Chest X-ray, PA view. Patient: 52 years old, sex F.
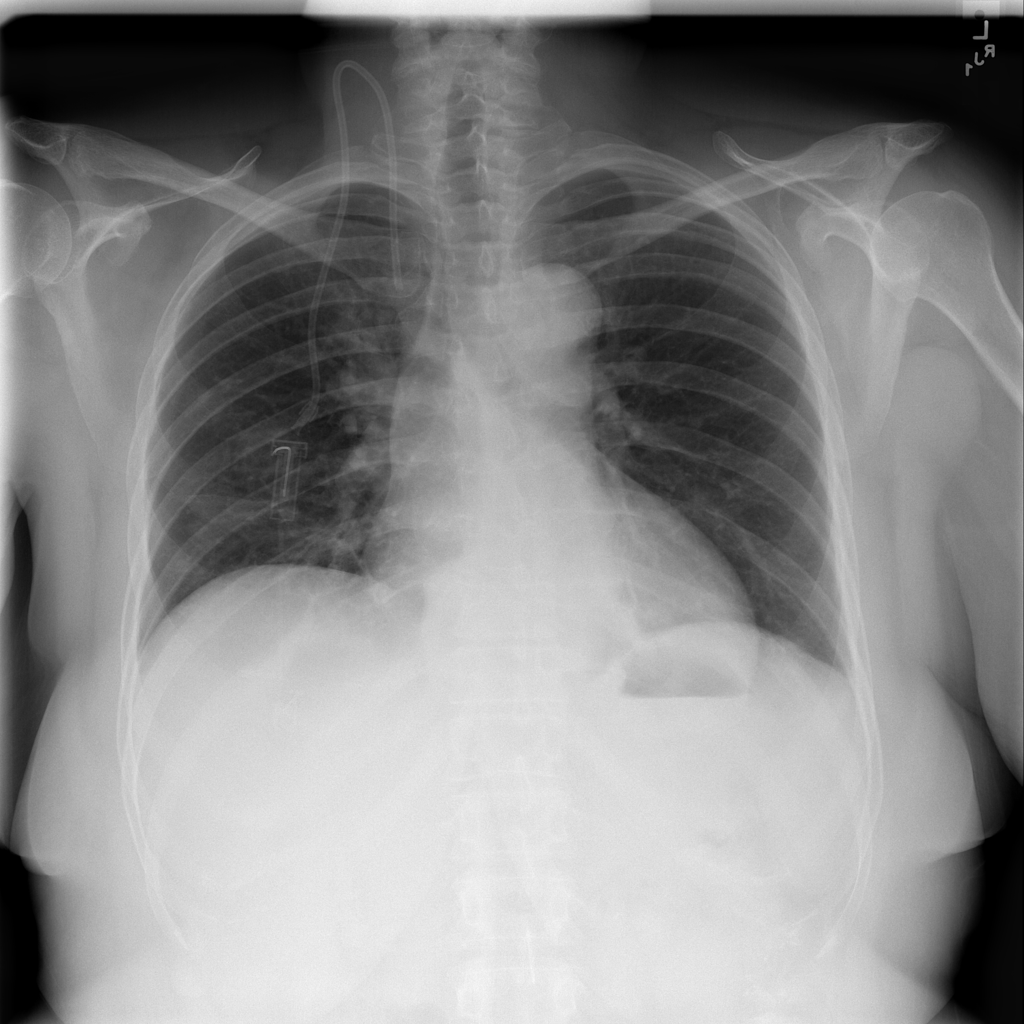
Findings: Infiltration, Nodule